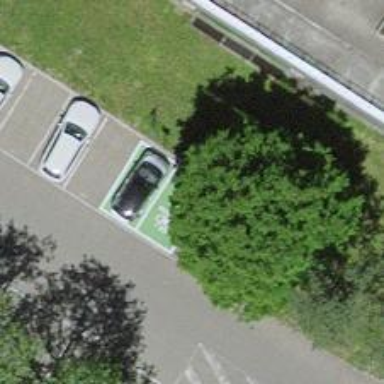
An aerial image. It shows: Charging station.